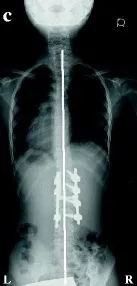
Postoperative radiographs and CT images. A radiograph and CT image obtained at the 2-year follow-up showed good global coronal balance with no instrument failure or loss of correction (c).
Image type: radiology (x_ray)